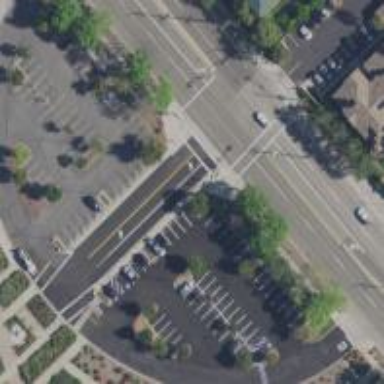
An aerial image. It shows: Asphalt footway with lined crossing markings.